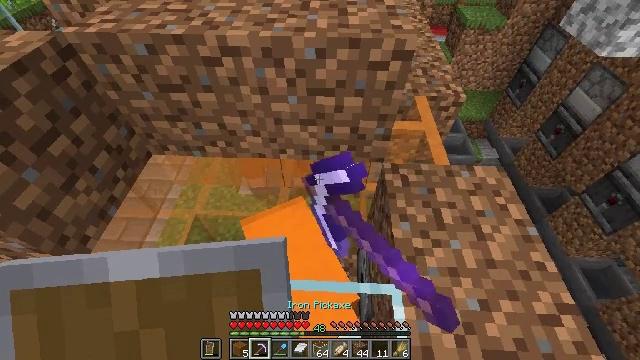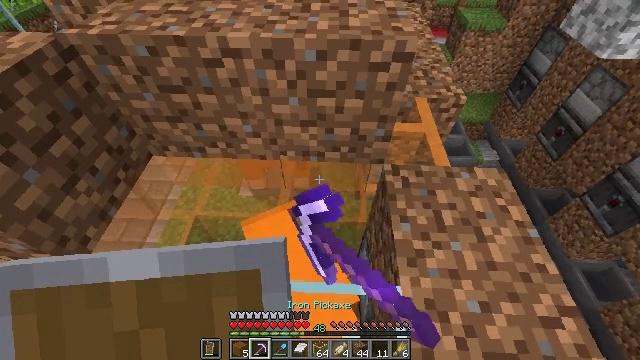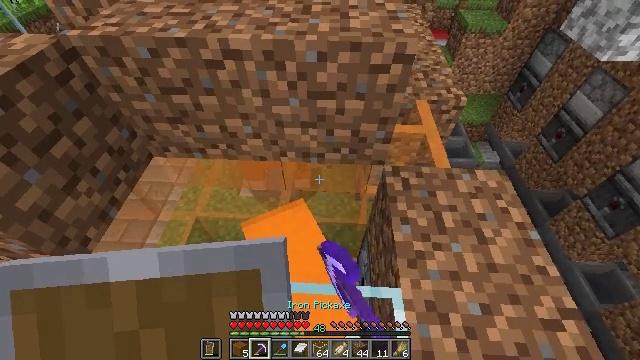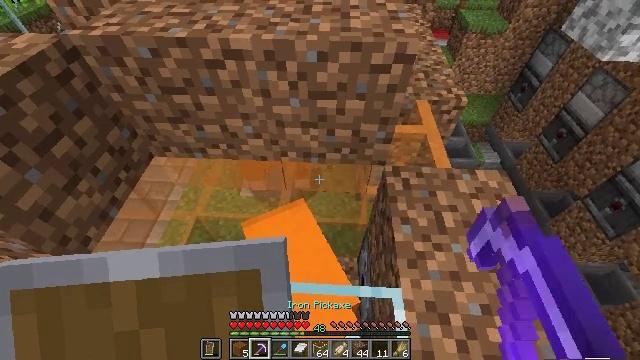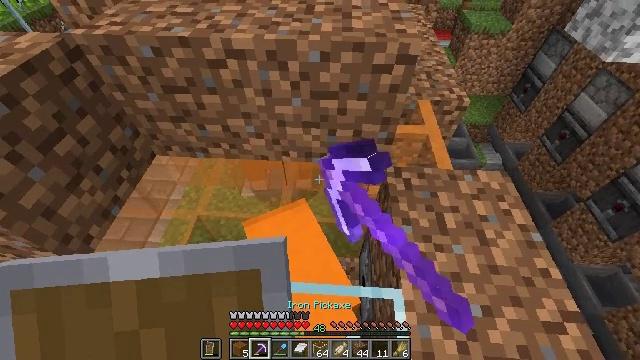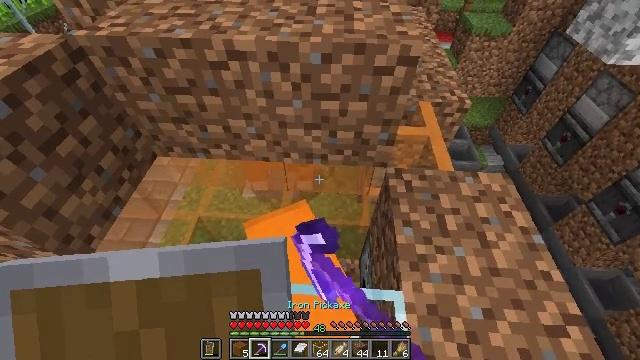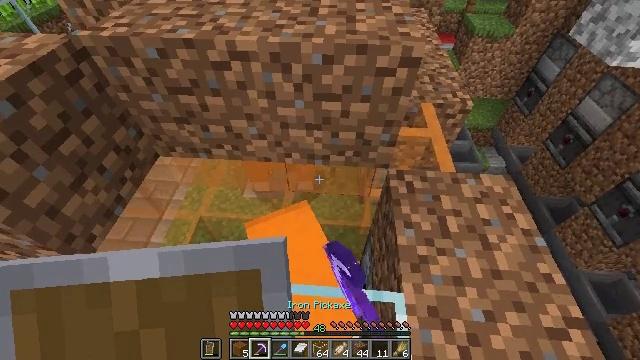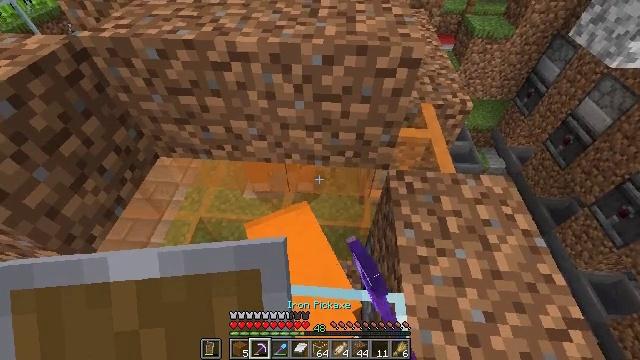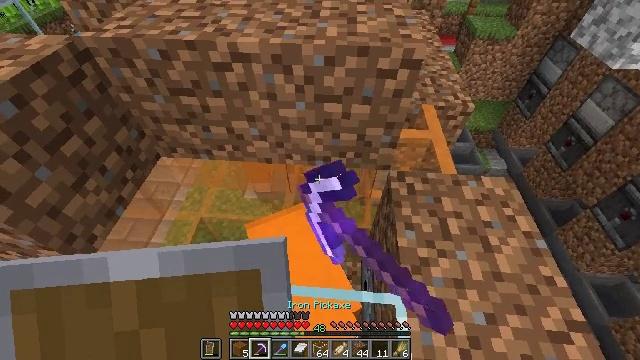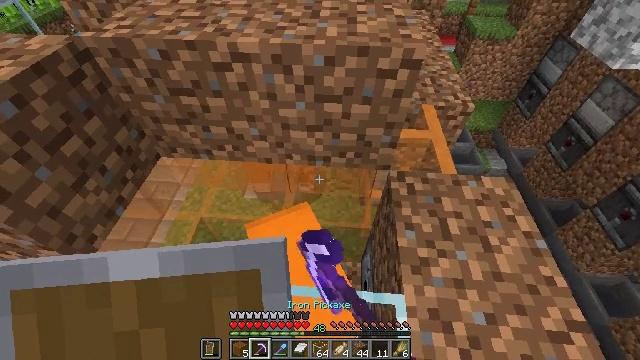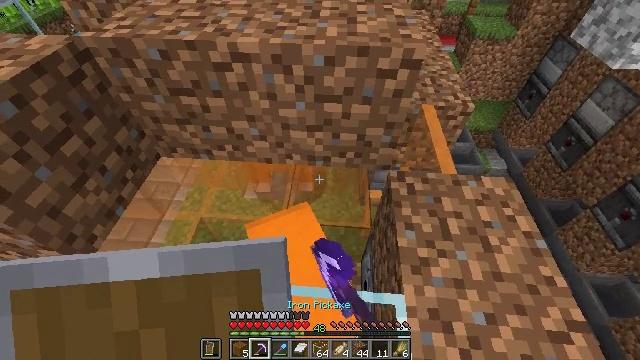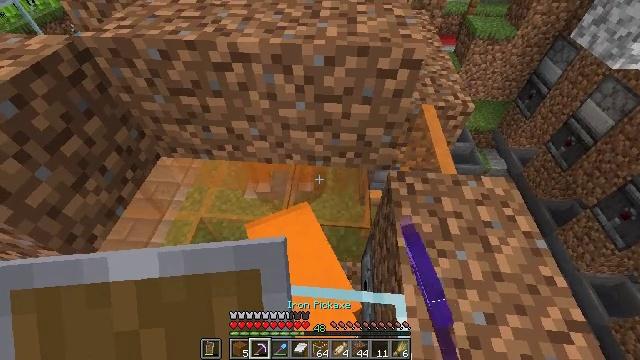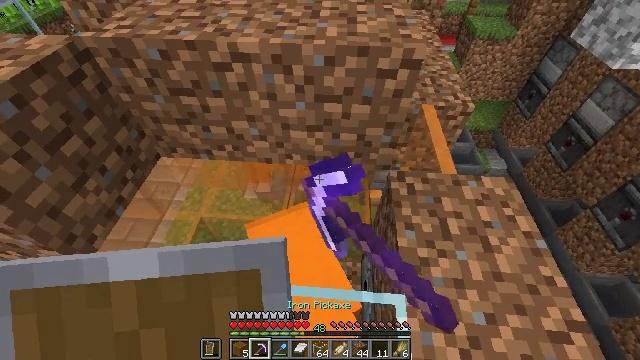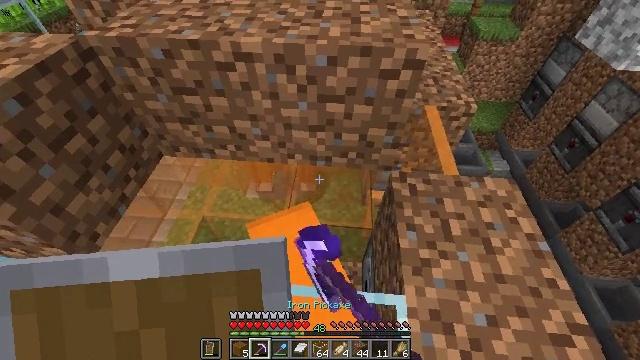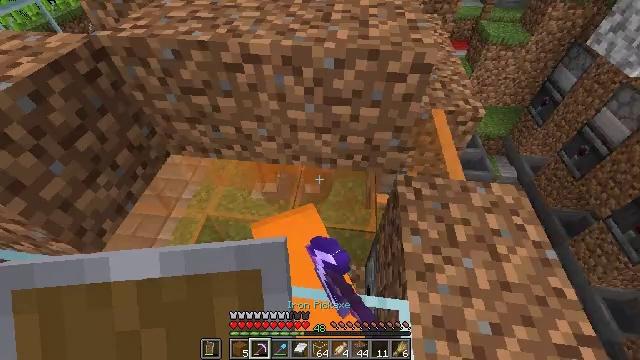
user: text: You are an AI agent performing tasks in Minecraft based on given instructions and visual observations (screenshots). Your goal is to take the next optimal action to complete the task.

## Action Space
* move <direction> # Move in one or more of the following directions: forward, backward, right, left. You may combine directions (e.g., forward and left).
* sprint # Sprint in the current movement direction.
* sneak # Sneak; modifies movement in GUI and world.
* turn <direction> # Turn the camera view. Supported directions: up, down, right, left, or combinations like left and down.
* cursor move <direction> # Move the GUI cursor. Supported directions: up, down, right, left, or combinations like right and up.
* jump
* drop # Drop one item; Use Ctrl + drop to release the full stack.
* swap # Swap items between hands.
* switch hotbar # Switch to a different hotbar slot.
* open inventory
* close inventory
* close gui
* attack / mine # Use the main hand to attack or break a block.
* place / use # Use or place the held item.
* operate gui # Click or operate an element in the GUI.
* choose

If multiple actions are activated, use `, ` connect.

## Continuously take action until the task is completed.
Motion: motion action
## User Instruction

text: Retrieve the orange stained glass pane from a structure.
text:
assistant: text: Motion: attack / mine
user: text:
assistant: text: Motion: attack / mine
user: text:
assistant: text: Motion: attack / mine
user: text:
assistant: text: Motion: attack / mine
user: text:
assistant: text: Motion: attack / mine
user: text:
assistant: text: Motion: attack / mine
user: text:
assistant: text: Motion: attack / mine
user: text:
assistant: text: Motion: attack / mine
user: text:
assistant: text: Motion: attack / mine
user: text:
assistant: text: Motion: attack / mine
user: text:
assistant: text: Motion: attack / mine
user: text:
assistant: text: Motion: attack / mine
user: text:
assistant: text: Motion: attack / mine
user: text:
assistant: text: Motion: turn left, attack / mine
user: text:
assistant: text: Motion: attack / mine